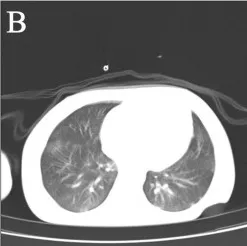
Radiological examination of the patient. (C-F) Craniocerebral enhanced MRI and brain CT on 49 days after HSCT and 81 days after HSCT.
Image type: radiology (ct)